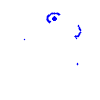
Particle: pion